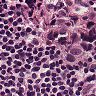
Metastatic tissue present: yes